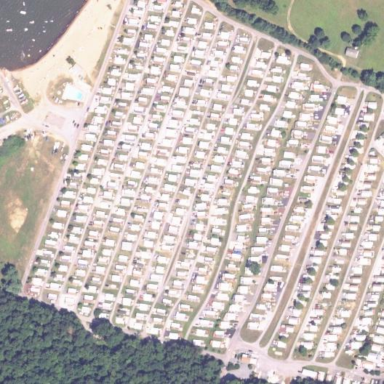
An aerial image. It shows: Campsite for tourists with permanent camping facilities for caravans. Includes static caravans.